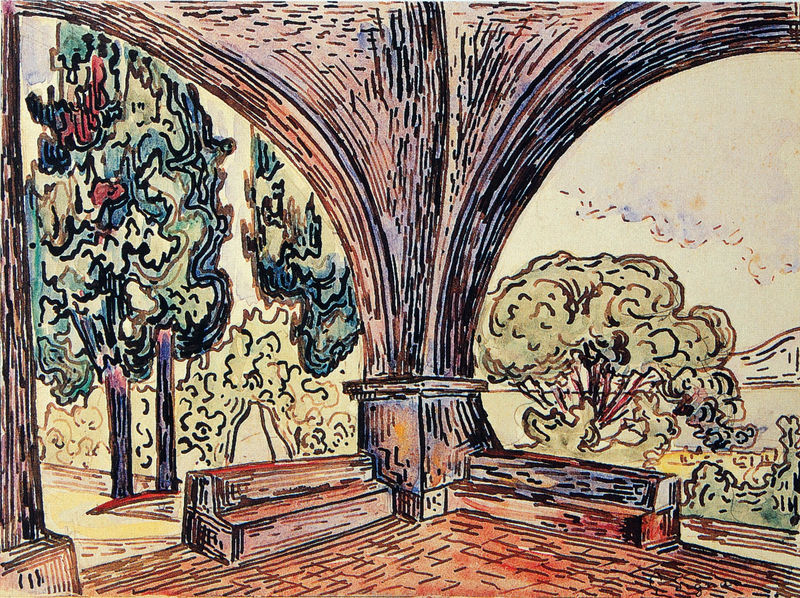
Titel: Saint-Tropez. La Chapelle Sainte-Anne
Künstler: Paul Signac
Standort: Little Rock
Institution: Arkansas Arts Center Foundation Collection
Schlagwörter: baum, berg, blau, blätter, himmel, meer, schatten, wasser, weiß, wolken, aquarell, bäume, gelb, grün, impressionismus, landschaft, see, braun, bunt, frankreich, holz, licht, orange, pfeiler, raum, schwarz, skizze, säule, säulen, terasse, zeichnung, ausblick, haus, park, rot, weg, wolke, beige, expressionismus, architektur, stein, innenraum, hügel, natur, vögel, busch, büsche, sonne, sträucher, wege, innen, wald, garten, zypressen, terrasse, farbig, sommer, ecke, ansicht, bogen, perspektive, pflaster, studie, mittag, farben, violett, linien, van gogh, bank, stämme, striche, halle, bögen, fussboden, erker, tusche, arkade, gewölbe, gogh, torbogen, kontur, strich, tinte, vincent van gogh, bänke, öffnung, lanschaft, signac, pavillon, basis, pavillion, vincent, federzeichnung, tuschzeichnung, verstrebung, halbbogen, sitzbänke, gestrichelt, pavilion, rohrfeder, sriche, übereck, 3